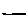
Label: line